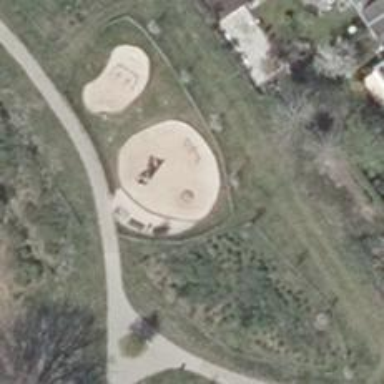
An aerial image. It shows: Playground with roundabout.